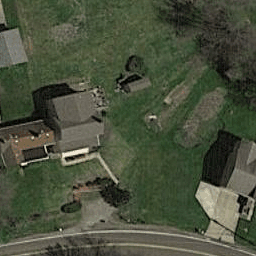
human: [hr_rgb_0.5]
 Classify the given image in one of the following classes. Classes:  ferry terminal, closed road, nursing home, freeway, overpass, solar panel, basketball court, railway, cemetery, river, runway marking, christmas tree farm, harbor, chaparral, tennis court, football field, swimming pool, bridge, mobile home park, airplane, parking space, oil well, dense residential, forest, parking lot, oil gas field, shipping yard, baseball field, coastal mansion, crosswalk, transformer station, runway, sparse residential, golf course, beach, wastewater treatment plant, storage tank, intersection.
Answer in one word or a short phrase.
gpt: sparse residential